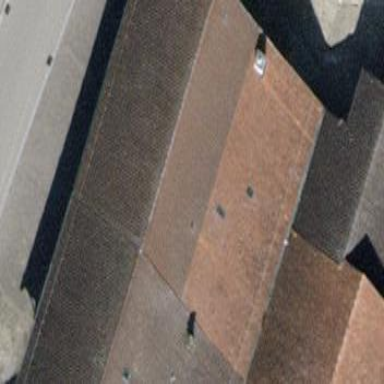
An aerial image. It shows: Semidetached house with gabled roof.